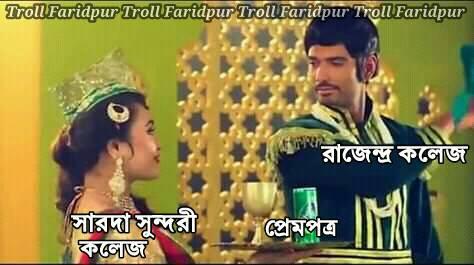
Caption: সারদা সুন্দরী কলেজ     প্রেমপত্র    রাজন্দ্র কলেজ
Label: non-hate